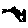
Label: flower